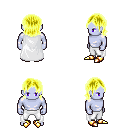
a pixel art fantasy rpg character, male body template, dark elf, purple skin, white cape, white pants, gold long bangs hairstyle, gold boots, four views (front, back, left, right), 2x2 character sprite sheet, small pixel art, hard edges, no anti-aliasing